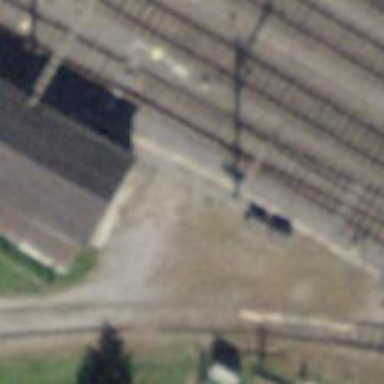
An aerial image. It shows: Railway switch.